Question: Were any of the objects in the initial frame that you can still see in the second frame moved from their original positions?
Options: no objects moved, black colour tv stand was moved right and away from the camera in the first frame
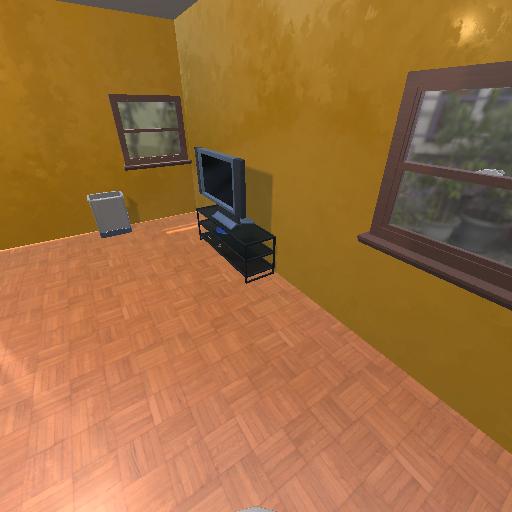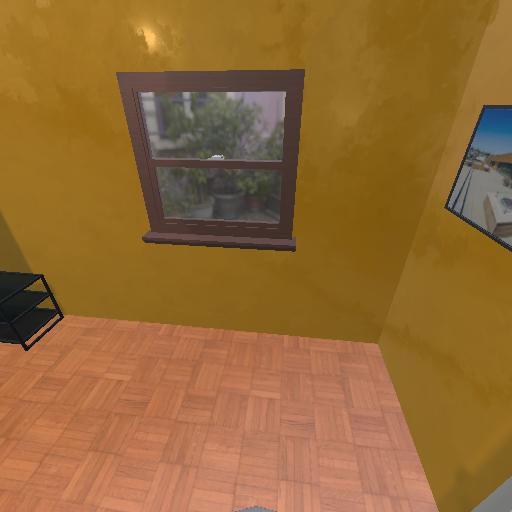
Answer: no objects moved